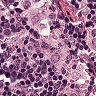
Metastatic tissue present: no